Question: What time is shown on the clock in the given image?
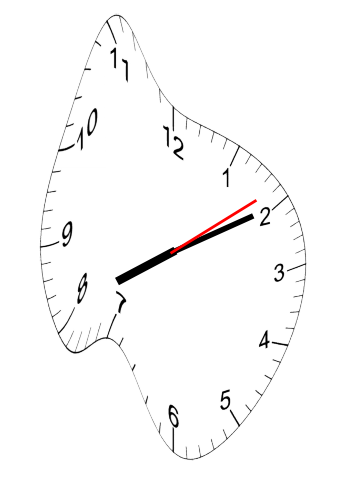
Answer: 08:10:09